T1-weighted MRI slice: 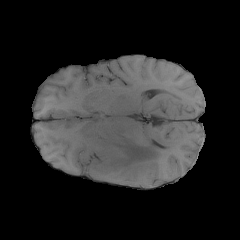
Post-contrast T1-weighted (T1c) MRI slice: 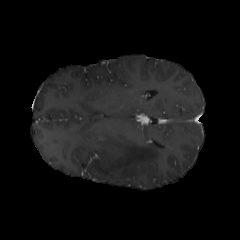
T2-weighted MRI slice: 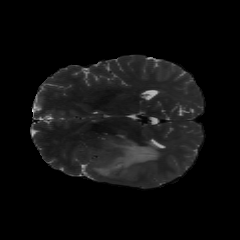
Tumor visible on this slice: yes